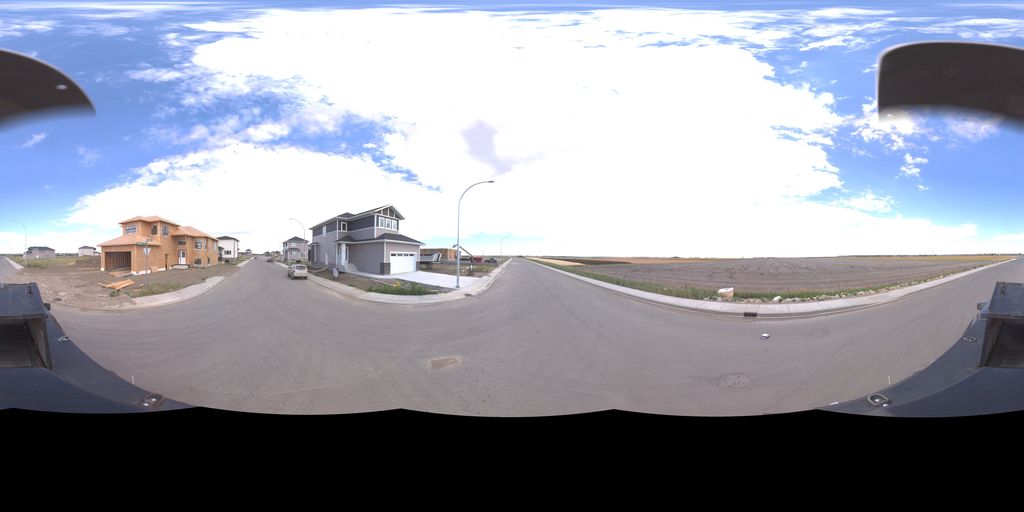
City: saskatoon